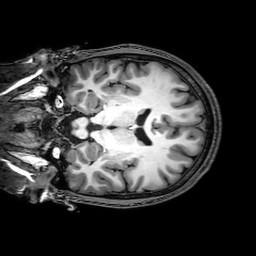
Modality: T1w
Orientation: coronal
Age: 21
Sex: male
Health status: healthy
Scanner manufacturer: philips
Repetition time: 0.008208 s
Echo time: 0.00377 s